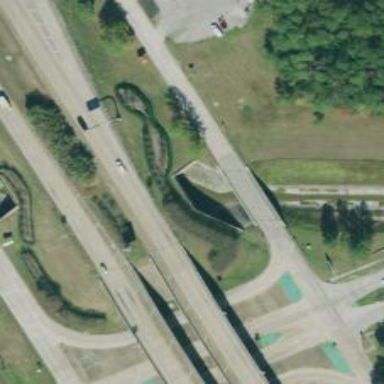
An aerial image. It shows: Bridge for trunk highway with expressway access.